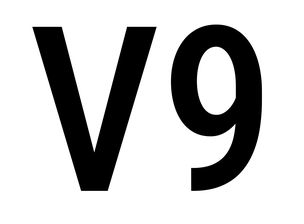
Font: Roboto_Condensed_Medium